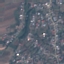
Land use / land cover: Residential